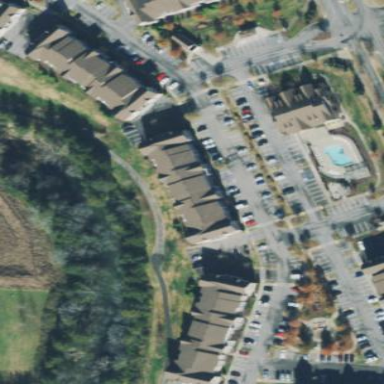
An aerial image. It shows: View of apartment building.